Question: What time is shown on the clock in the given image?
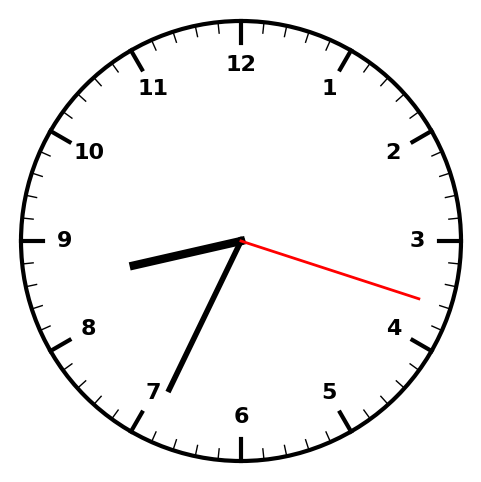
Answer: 08:34:18